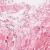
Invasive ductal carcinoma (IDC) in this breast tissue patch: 0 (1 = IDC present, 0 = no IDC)